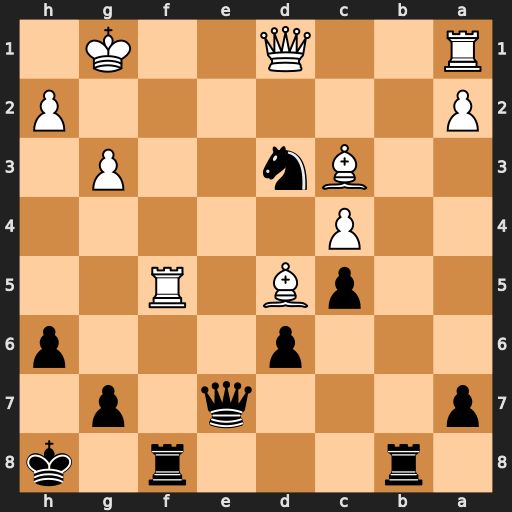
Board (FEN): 1r3r1k/p3q1p1/3p3p/2pB1R2/2P5/2Bn2P1/P6P/R2Q2K1
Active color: b
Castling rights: -
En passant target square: -
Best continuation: Qe3+ Kh1 Rxf5